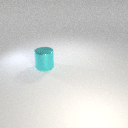
large cyan metal cylinder